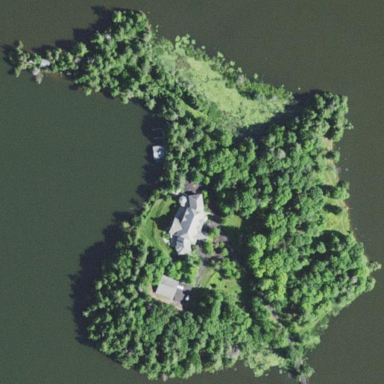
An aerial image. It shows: Island covered with forest.